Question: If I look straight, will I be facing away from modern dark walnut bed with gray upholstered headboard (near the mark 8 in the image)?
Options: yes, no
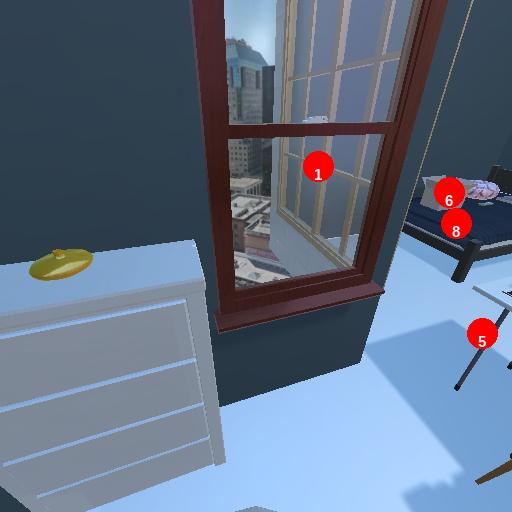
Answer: yes